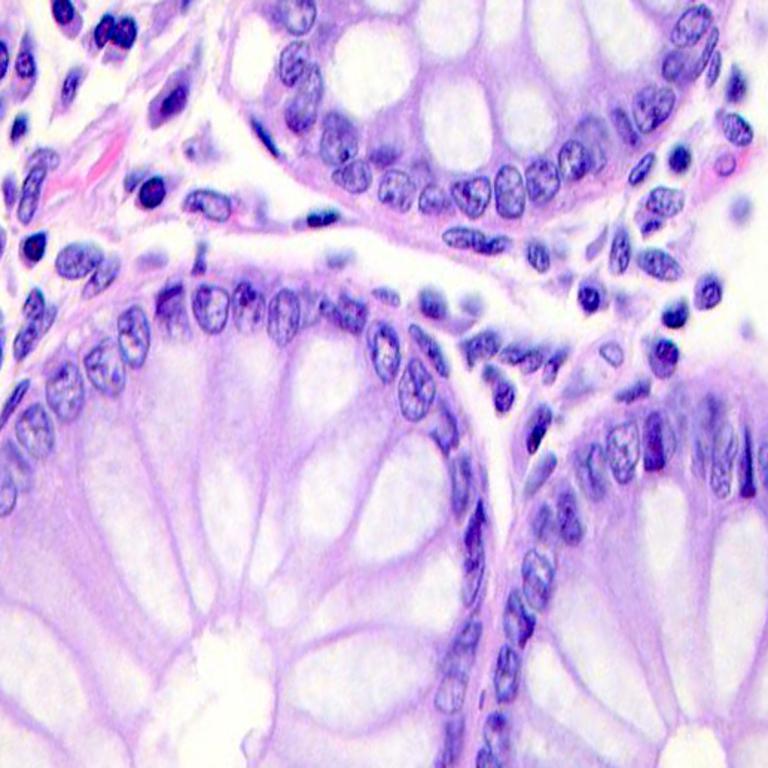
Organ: colon
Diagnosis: benign